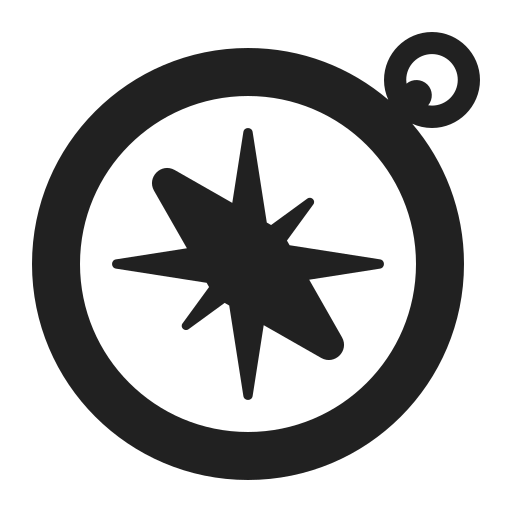
compass high contrast